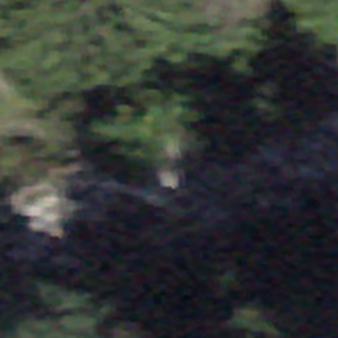
Label: other